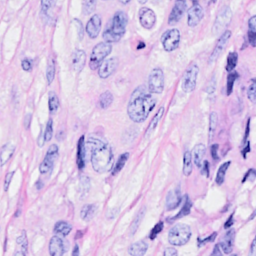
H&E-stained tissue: Breast